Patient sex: M
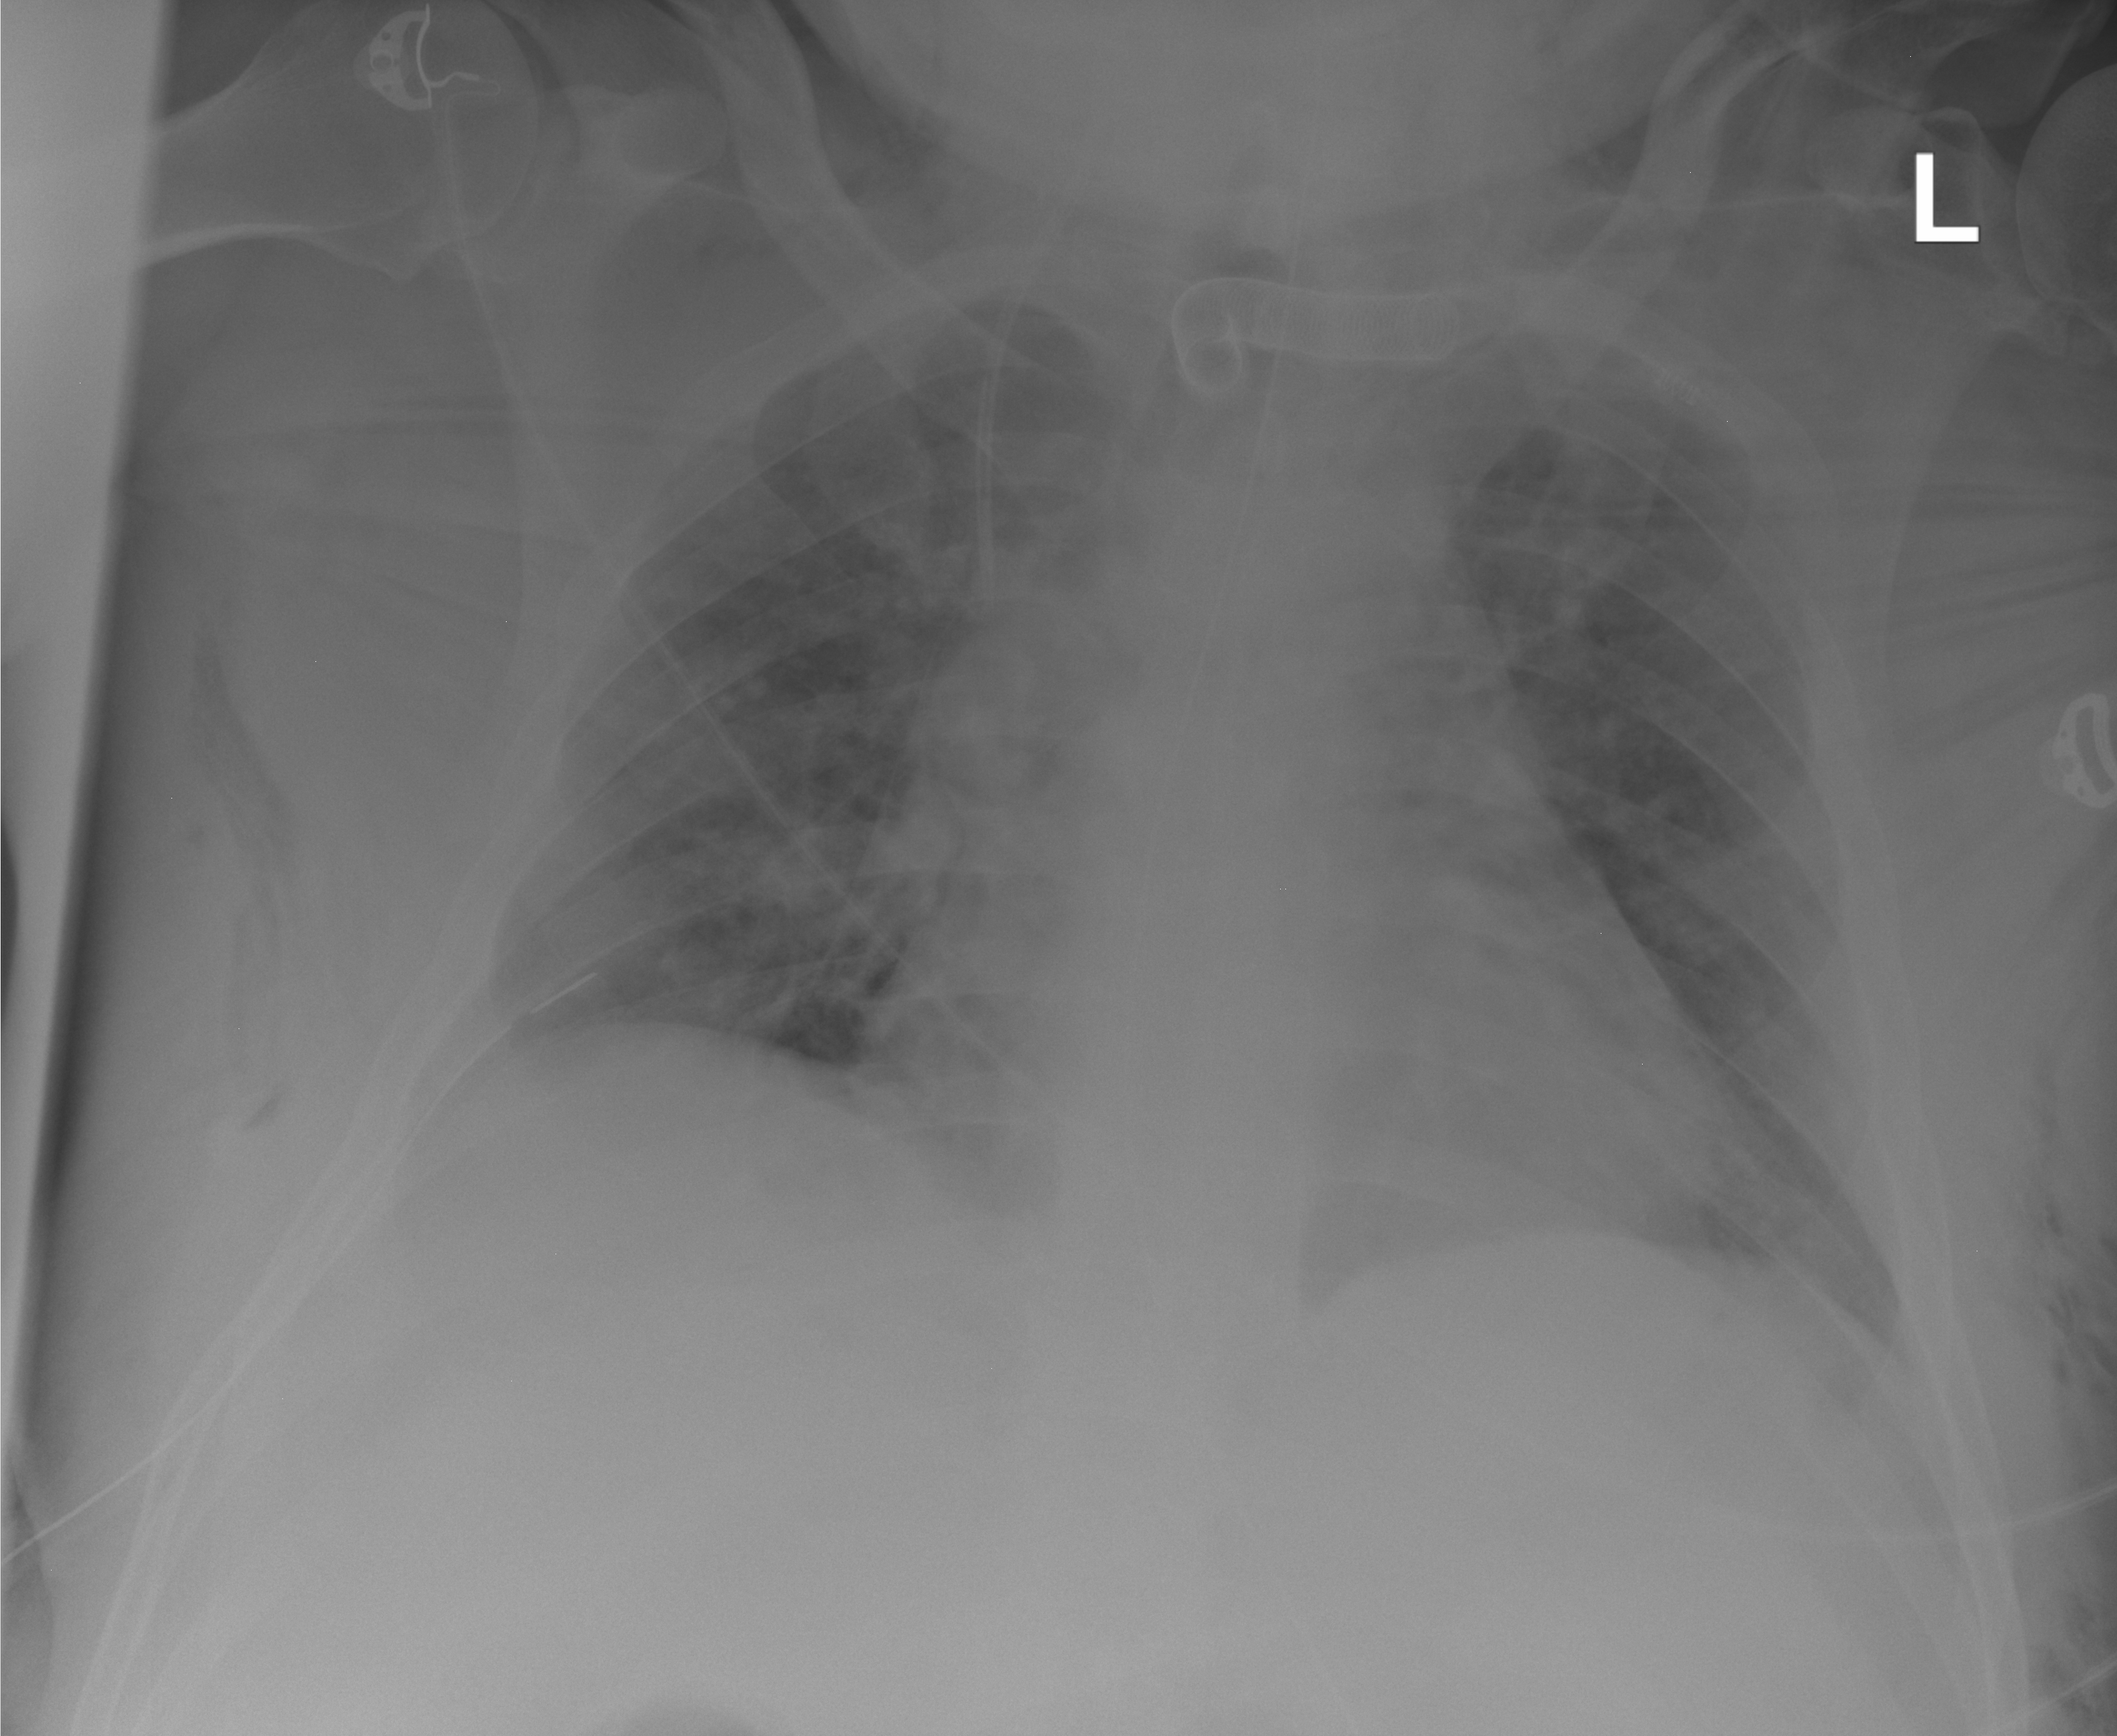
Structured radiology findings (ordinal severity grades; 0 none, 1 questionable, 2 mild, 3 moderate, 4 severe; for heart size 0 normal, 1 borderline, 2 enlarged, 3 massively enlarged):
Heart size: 2
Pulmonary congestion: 2
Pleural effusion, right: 1
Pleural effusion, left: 2
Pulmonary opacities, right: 2
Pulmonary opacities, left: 2
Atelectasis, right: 1
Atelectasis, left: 2